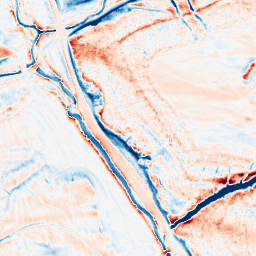
Category: classical
Decomposition family: gaussian_anisotropic
Decomposition parameters: sigma_x: 2
sigma_y: 5
Upsampling method: cubic_catmull_rom
Upsampling parameters: scale: 2
Upsampling scale: 2